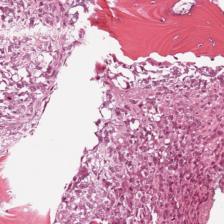
Label: Viable